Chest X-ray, PA view. Patient: 43 years old, sex F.
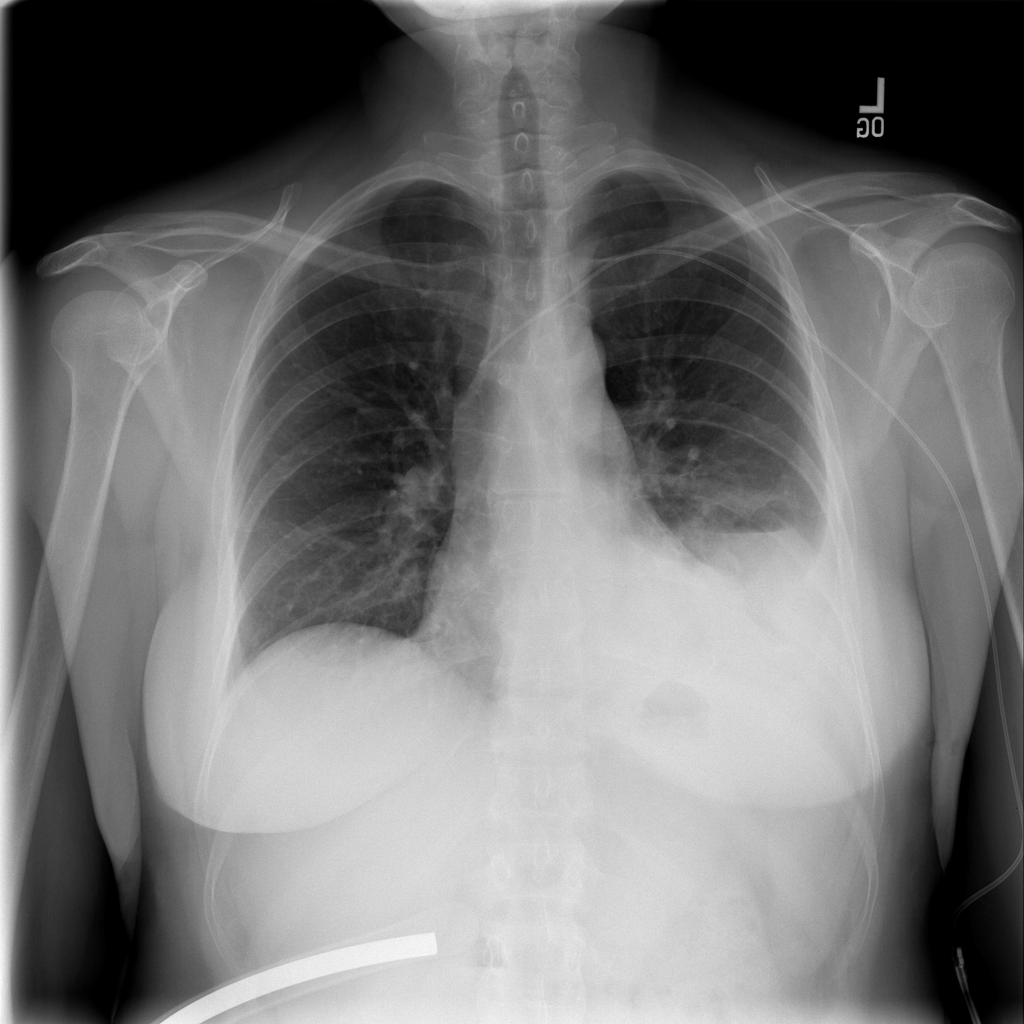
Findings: Effusion